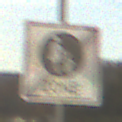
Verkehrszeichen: EndeFussgaengerzone
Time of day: SunriseSunset
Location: Outdoor (Nature)
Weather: PartlyCloudy
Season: NotSpecified
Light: Natural